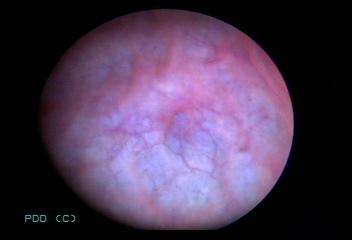
Modality: BLC
Class: Normal mucosa
Bladder cancer association: No